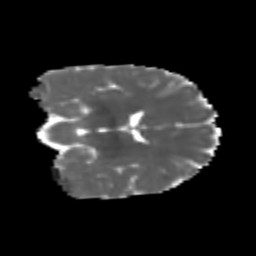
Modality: MD
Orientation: coronal
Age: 7
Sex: male
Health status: healthy